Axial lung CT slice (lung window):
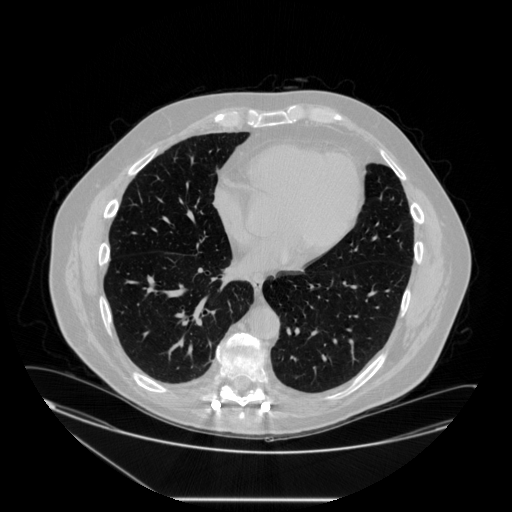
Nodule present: no